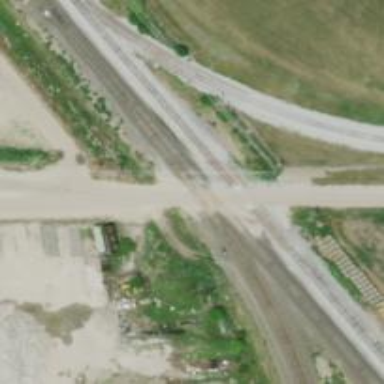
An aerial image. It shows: Railway signal.